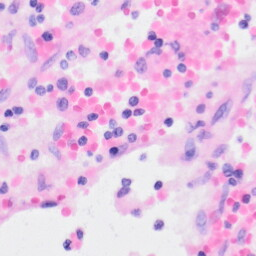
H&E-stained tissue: Kidney